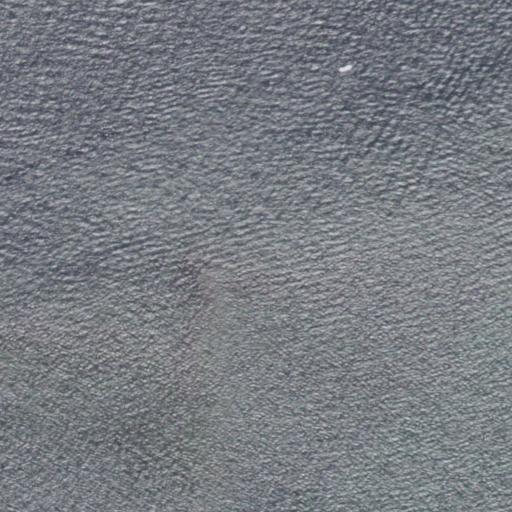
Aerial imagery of bar in New York named West Clump containing only open water